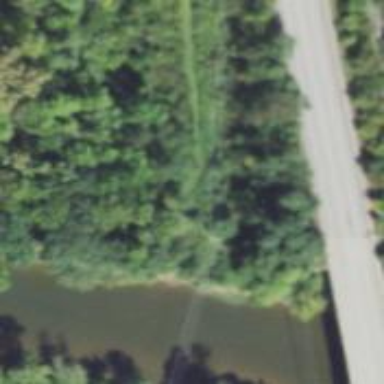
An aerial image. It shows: Path on bridge with excellent trail visibility.